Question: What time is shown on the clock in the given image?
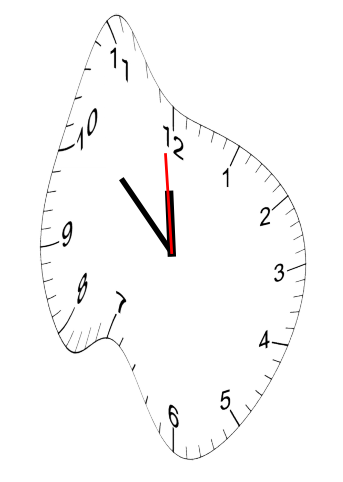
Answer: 11:51:59